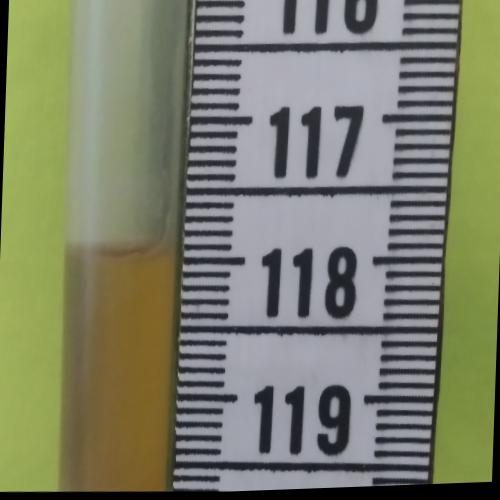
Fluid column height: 117.9 cm